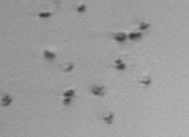
Label: Phaeocystis